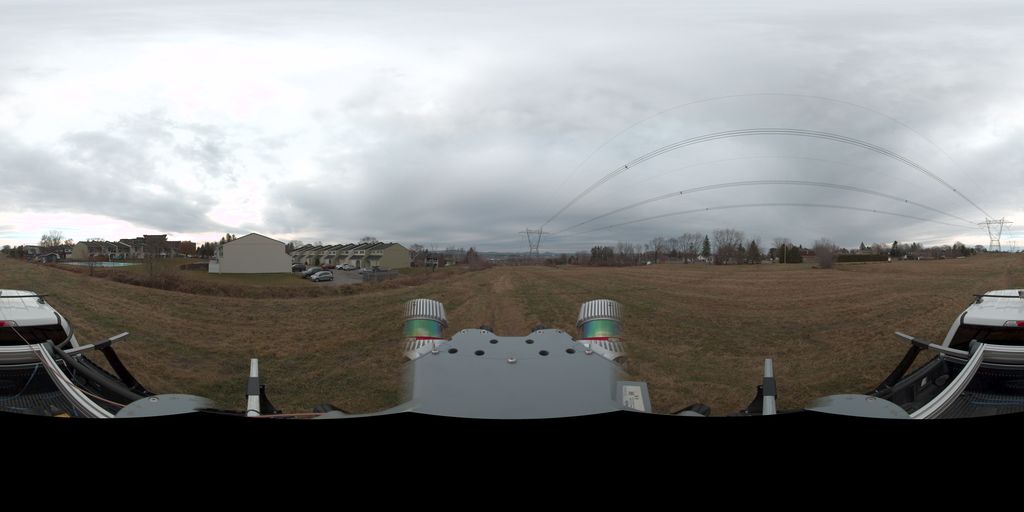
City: quebec_city